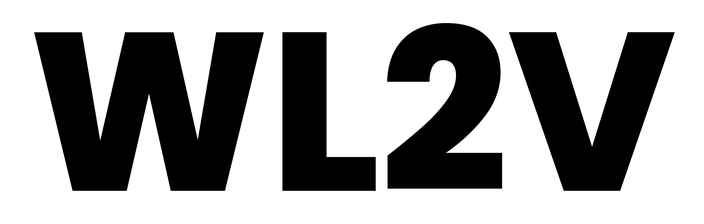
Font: Poppins-ExtraBold